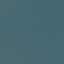
Land use / land cover: SeaLake